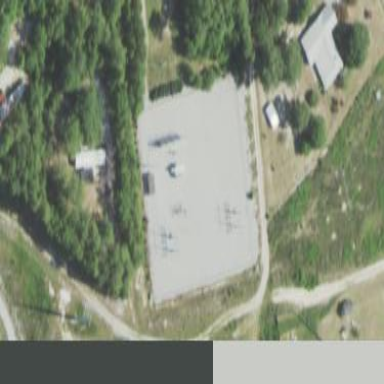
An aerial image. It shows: Distribution level power substation enclosed by fence.